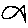
Label: fish